Field crop: maize
Growth stage: 2
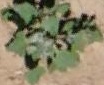
Species: chenopodium